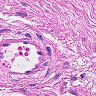
Metastatic tissue present: no